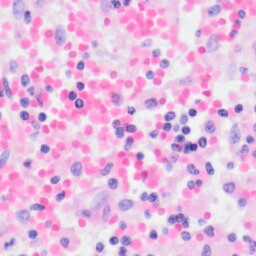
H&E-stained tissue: Kidney